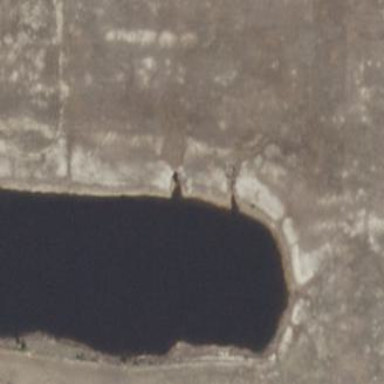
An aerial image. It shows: Natural reservoir of water.